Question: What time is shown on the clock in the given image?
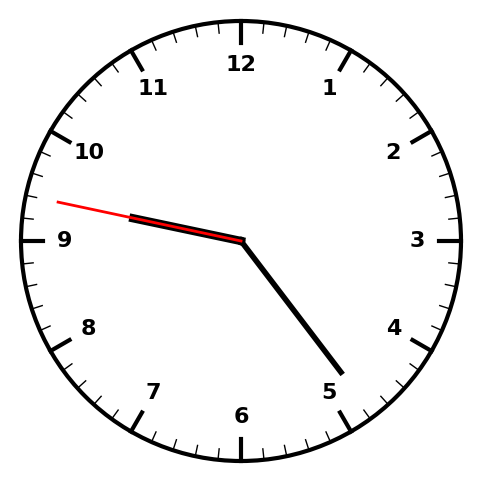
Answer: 09:23:47